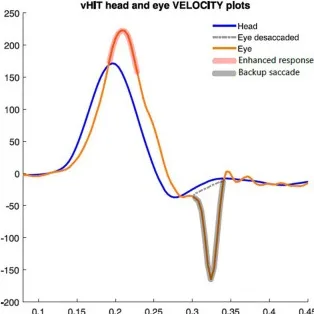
Time series plots of eye velocity and corresponding eye position during a single rightward head impulse to show how the backup saccade corrects for the gaze position error. In (A), the enhanced eye velocity (red shadow brush) is followed at the end of the head impulses by a backup saccade (black shadow brush).
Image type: chart (chart)